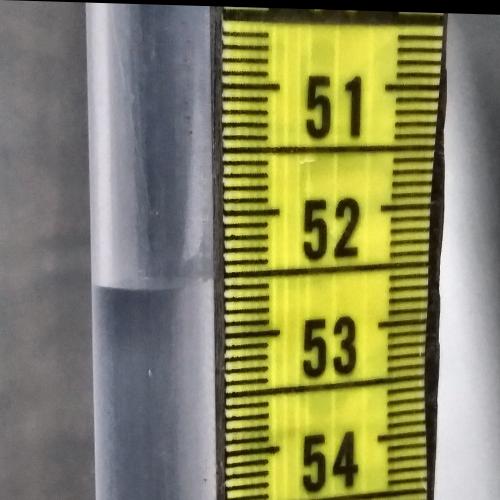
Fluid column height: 52.6 cm